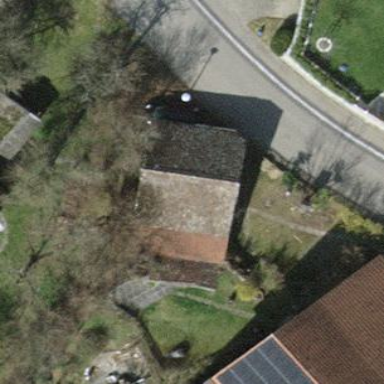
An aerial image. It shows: Shed.